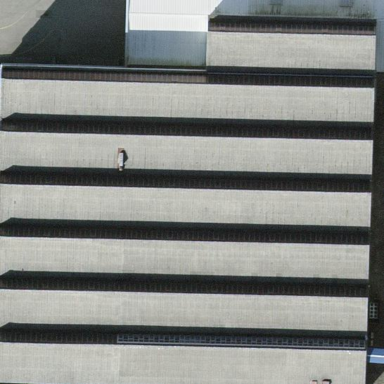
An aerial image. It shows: Industrial building.